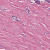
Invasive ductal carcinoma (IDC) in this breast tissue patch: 1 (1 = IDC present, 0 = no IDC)